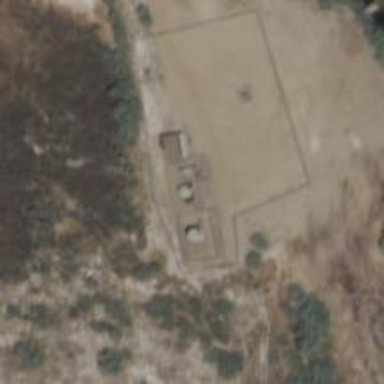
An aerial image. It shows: Storage tank with man-made structure.